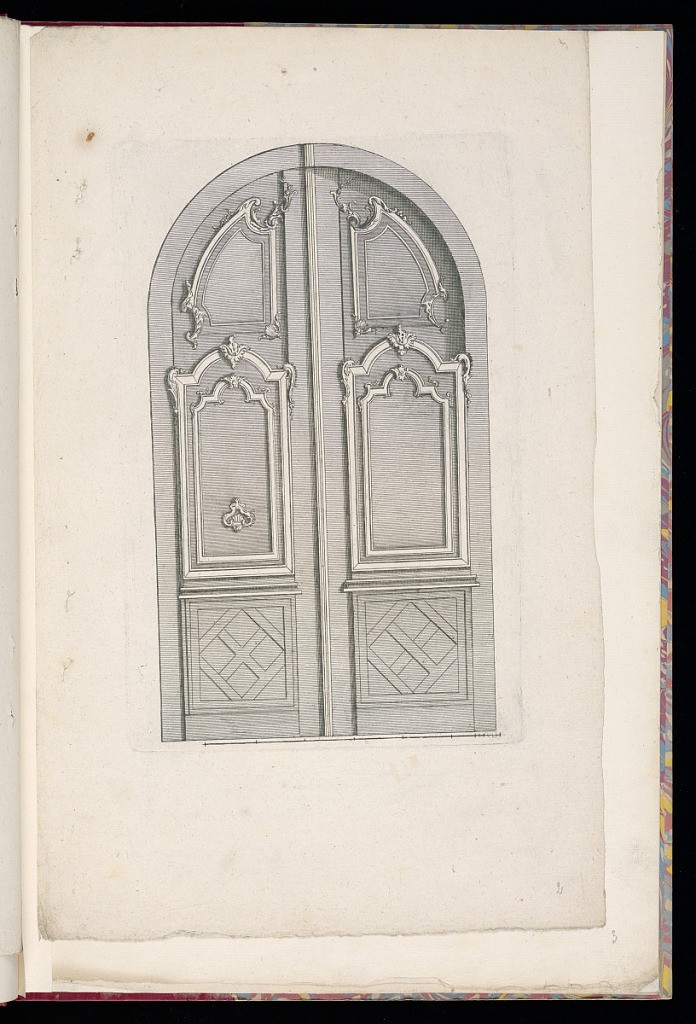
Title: Design for Doors for a Porte Cochère
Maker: Nicolas Guérard, French, ca.1648 – 1719
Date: late 17th–early 18th century
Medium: Etching and engraving on laid paper
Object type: Print
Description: Elevation of a set of double doors for a porte-cochère carved with ornament motifs including rinceaux and scrolls.